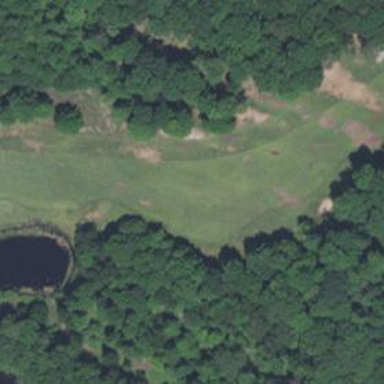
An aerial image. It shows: View of golf hole.